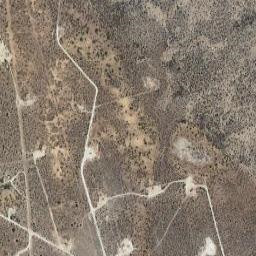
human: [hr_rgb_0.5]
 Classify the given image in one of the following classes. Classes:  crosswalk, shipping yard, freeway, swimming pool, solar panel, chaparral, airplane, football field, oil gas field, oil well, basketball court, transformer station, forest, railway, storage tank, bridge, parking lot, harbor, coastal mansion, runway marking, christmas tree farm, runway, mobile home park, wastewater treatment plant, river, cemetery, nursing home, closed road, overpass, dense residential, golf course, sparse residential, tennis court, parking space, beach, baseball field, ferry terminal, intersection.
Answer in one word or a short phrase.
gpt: oil gas field